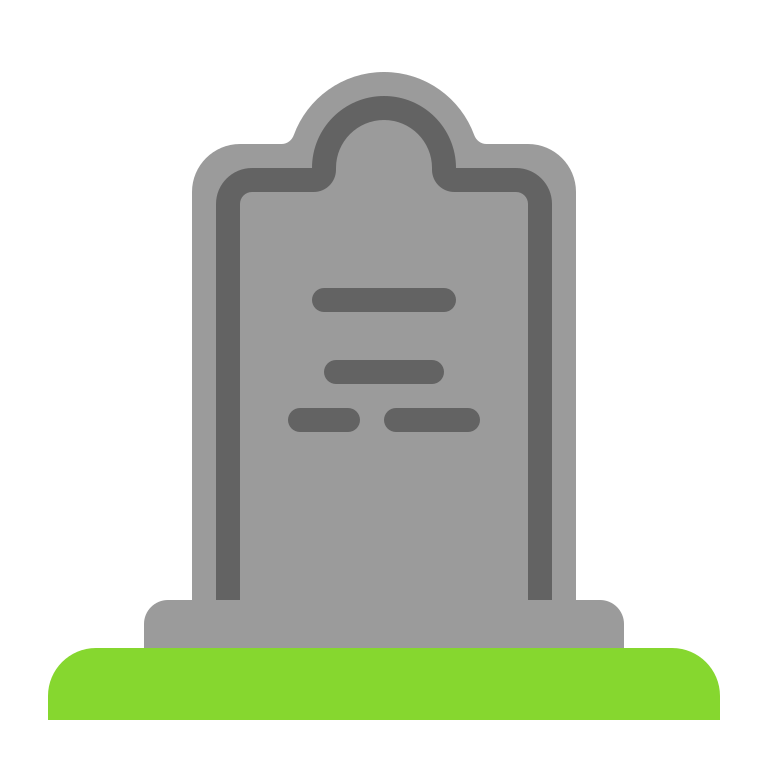
headstone flat